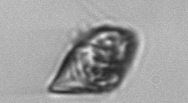
Label: Gyrodinium